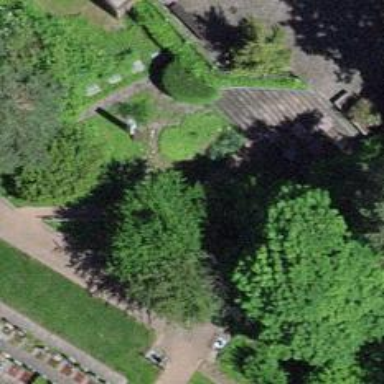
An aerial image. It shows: Historic memorial located in graveyard.